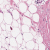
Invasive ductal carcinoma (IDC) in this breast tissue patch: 1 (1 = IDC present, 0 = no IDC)